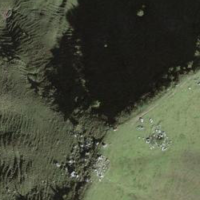
EUNIS habitat code: 23
Species observed at this site:
Dryas octopetala